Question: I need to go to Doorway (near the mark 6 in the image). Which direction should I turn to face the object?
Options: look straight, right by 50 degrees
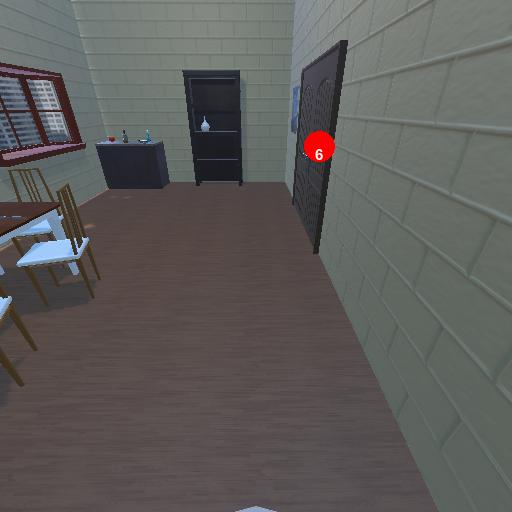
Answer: look straight